Field crop: tomato
Growth stage: 2
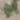
Species: solanum